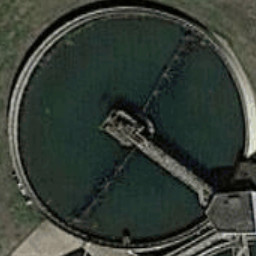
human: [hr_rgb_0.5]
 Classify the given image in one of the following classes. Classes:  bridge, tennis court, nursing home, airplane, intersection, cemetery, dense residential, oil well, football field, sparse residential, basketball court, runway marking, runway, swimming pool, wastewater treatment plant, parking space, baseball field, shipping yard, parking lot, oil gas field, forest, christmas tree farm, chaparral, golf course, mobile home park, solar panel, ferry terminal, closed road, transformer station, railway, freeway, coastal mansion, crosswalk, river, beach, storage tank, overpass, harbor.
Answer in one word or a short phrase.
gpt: wastewater treatment plant